Question: I've been trying to implement the OwlCarousel image slider into my RoR app. The problem is that the slider doesn't seem to be called upon.
This is what it currently outputs (with two images) -

This is my current relevant code -
In application.js
'''
//= require jquery
//= require bootstrap-sprockets
//= require jquery_ujs
//= require turbolinks
//= require owl.carousel
//= require_tree .
'''
In application.css.scss
'''
/*
*= require owl.carousel
*= require owl.theme
*= require_tree .
*= require_self
*/
@import "bootstrap-sprockets";
@import "bootstrap";
'''
In show.html.erb
'''
<div>
<div class="col-xs-12 col-md-offset-2 col-md-6 project-right-panel">
<div id="owl-carousel">
<% @post_attachments.each do |p| %>
<%= image_tag p.avatar_url %>
<%= link_to "Edit Attachment", edit_post_attachment_path(p) %>
<% end %>
</div>
</div>
</div>
<script type="text/javascript">
$(document).ready(function(){
$("#owl-carousel").owlCarousel({
autoPlay: 3000,
item : 3,
itemsDesktop : [1119,3],
itemsDesktopSmall : [979, 3]
});
});
</script>
'''
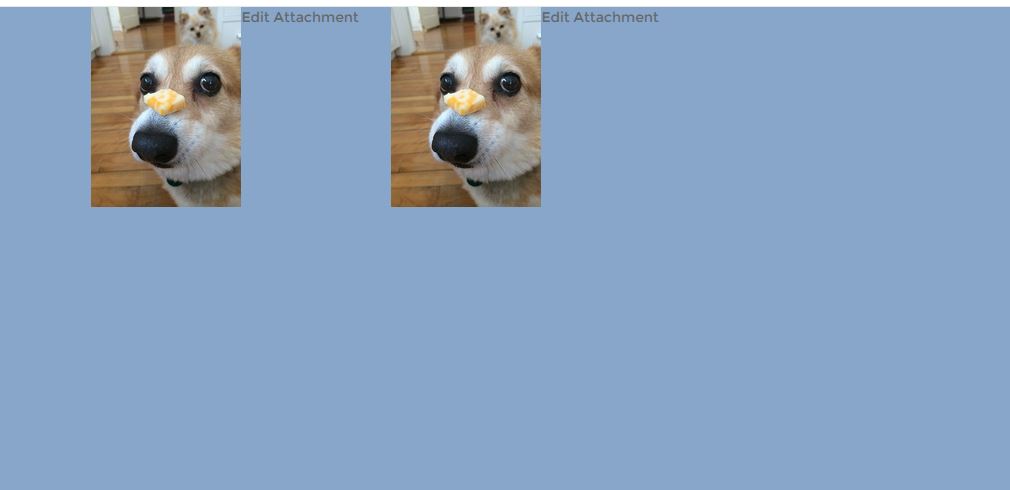
Answer: 'item : 3' should be 'items: 3'. That might be it. Their demo also looks like they want you to wrap your images in a 'div' with class 'item'.